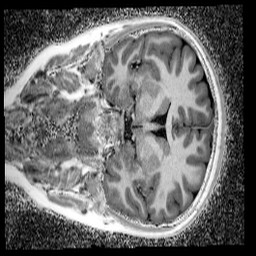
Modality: UNIT1_denoised
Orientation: coronal
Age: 12
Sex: female
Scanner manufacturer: siemens
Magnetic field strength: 3 T
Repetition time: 4 s
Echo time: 0.00299 s